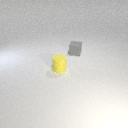
small yellow rubber cylinder in front of small gray rubber cube